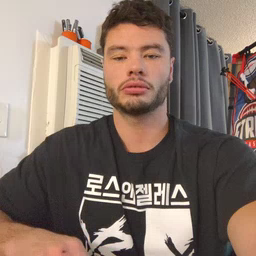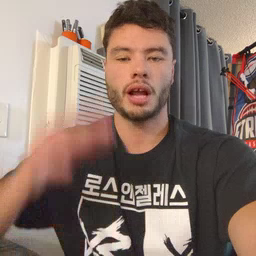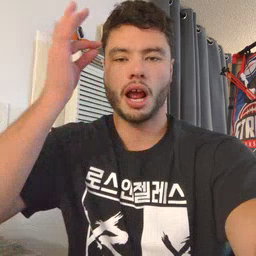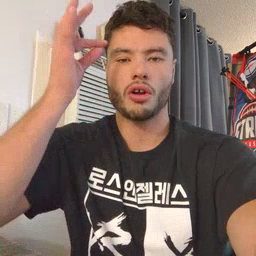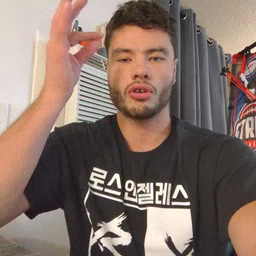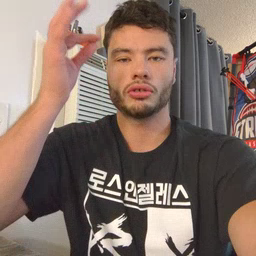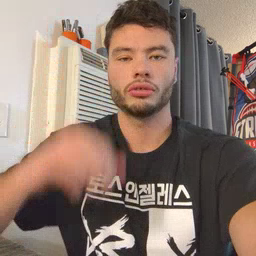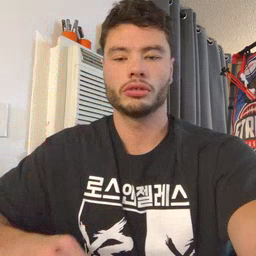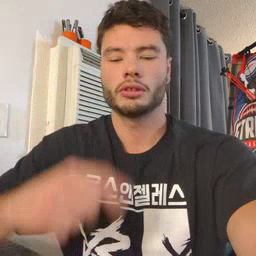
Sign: hair